Field crop: maize
Growth stage: 2
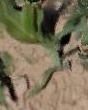
Species: maize